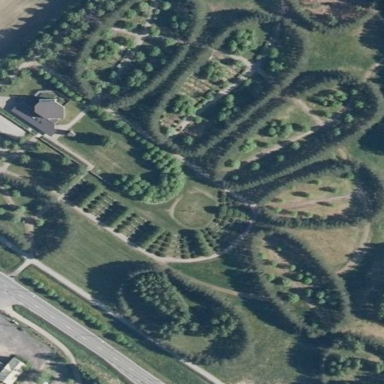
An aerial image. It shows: Cemetery.